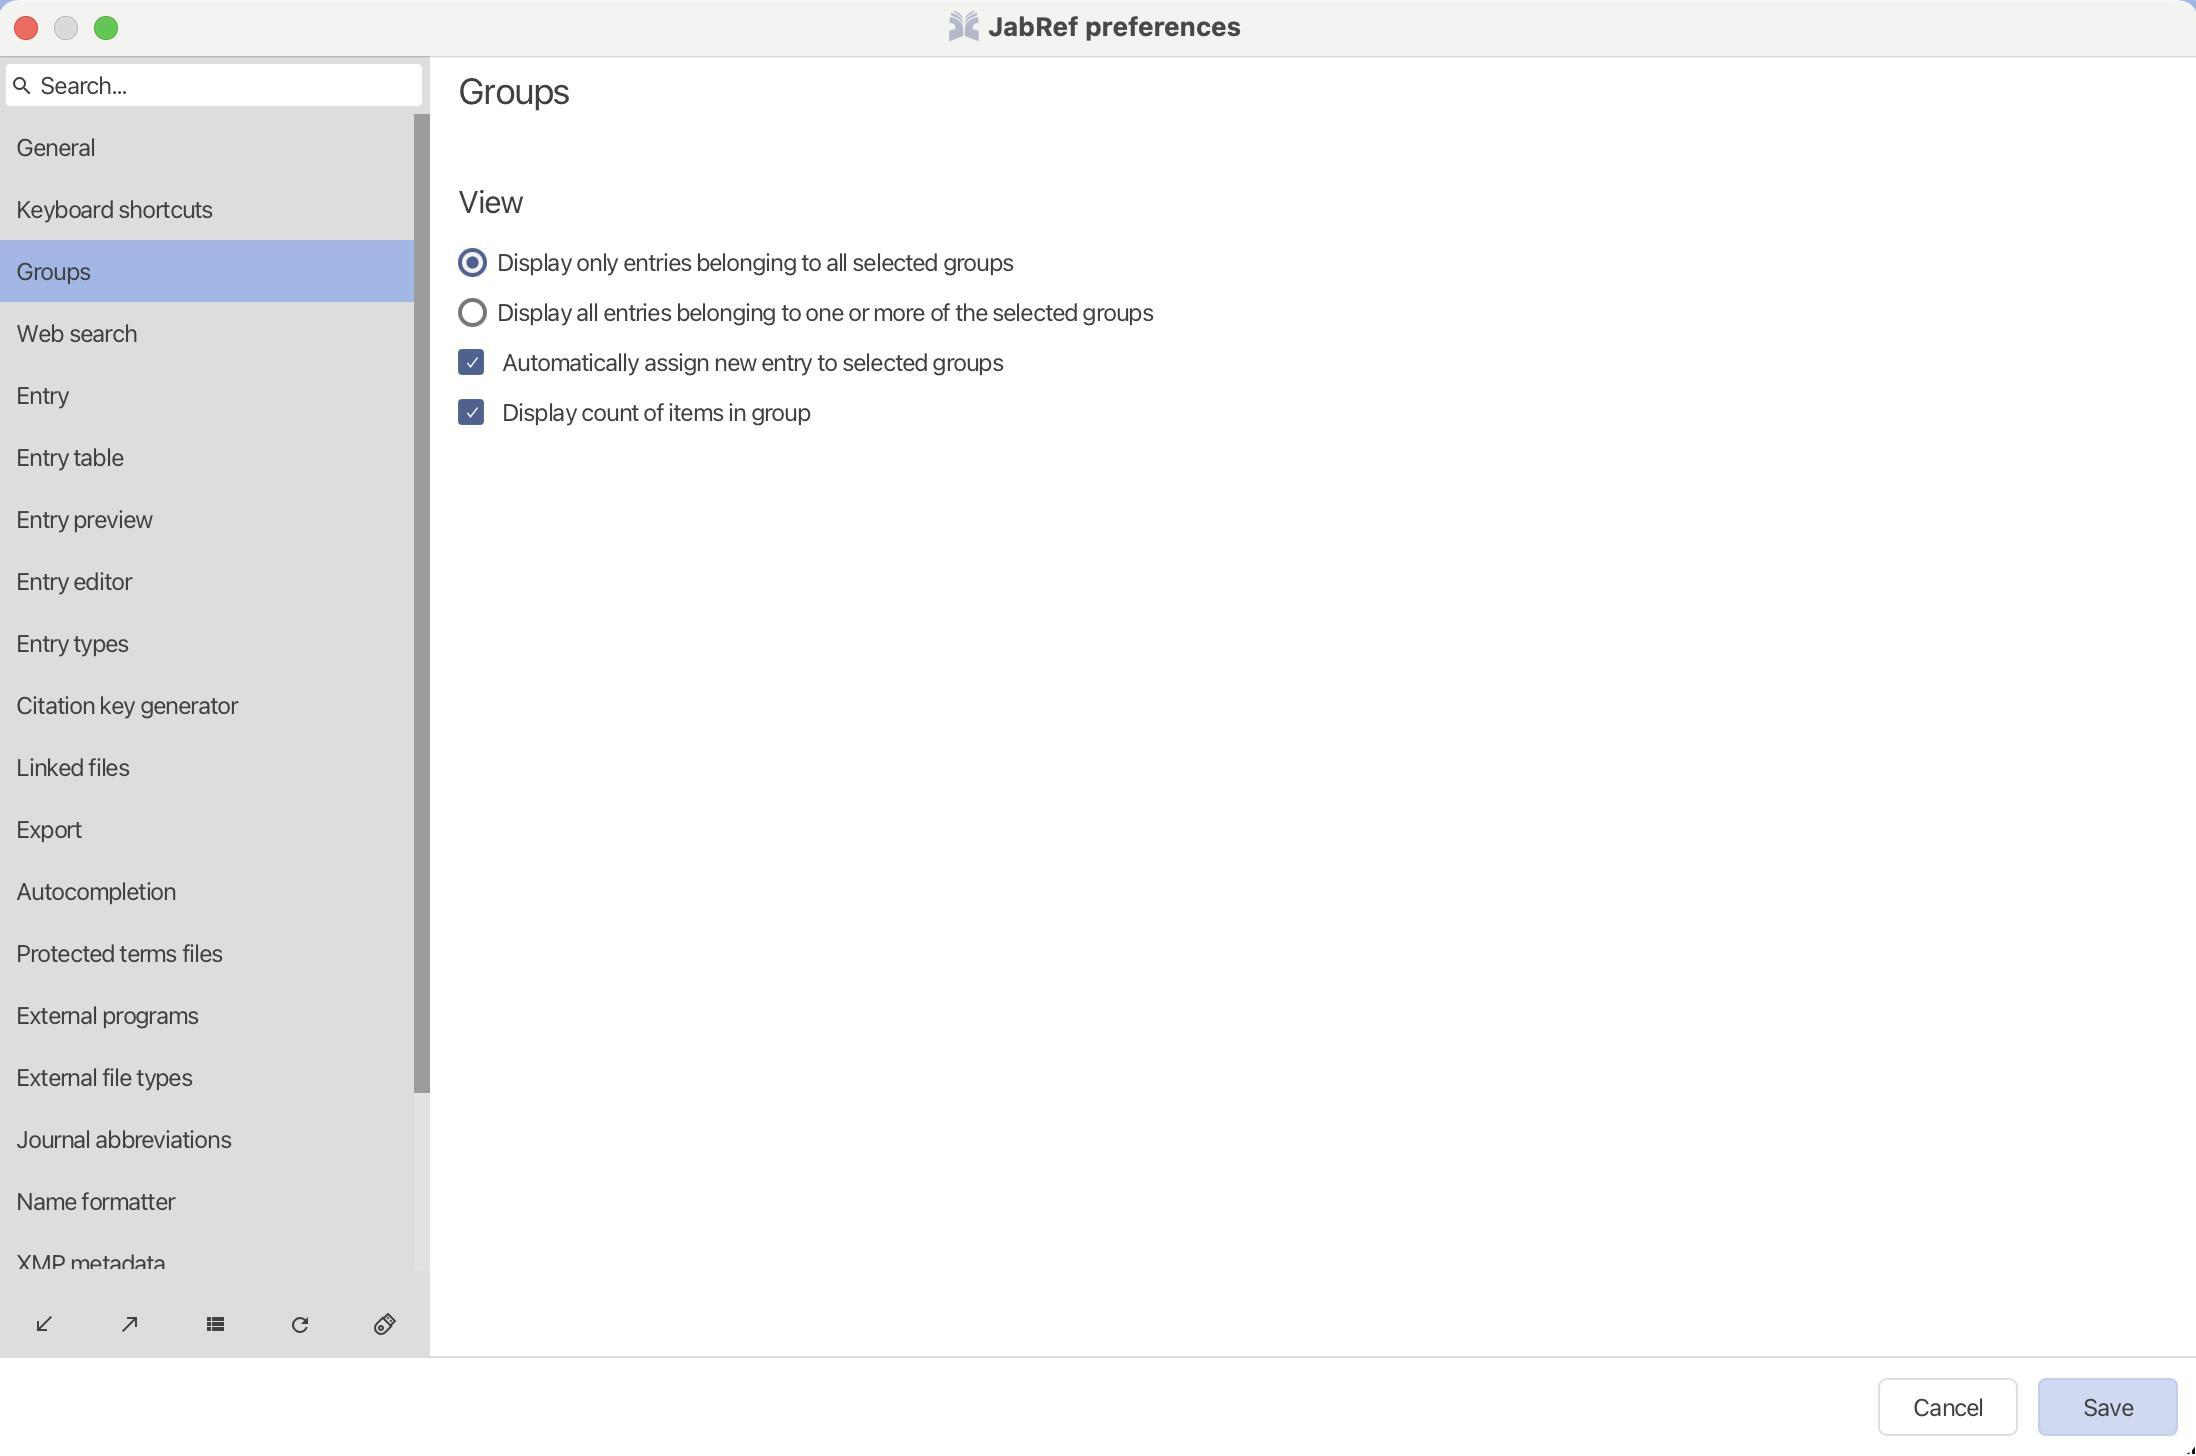
Accessibility tree:
{"name": "JabRef_preferences", "role": "AXWindow", "description": null, "role_description": "звичайне вікно", "value": null, "position": "314.00;193.00", "size": "1100;728", "children": [{"name": null, "role": "No role", "description": null, "role_description": "dialog", "value": null, "position": "0.00;28.00", "size": "1100;700", "children": [{"name": null, "role": "AXButton", "description": "Cancel", "role_description": "кнопка", "value": null, "position": "940.00;689.00", "size": "70;29", "children": []}, {"name": null, "role": "AXButton", "description": "Save", "role_description": "кнопка", "value": null, "position": "1020.00;689.00", "size": "70;29", "children": []}, {"name": null, "role": "AXTextField", "description": null, "role_description": "текстове поле", "value": "Search...", "position": "3.00;31.00", "size": "210;23", "children": [{"name": null, "role": "AXStaticText", "description": null, "role_description": "текст", "value": "Search...", "position": "21.00;35.00", "size": "43;15", "children": []}, {"name": null, "role": "AXStaticText", "description": null, "role_description": "текст", "value": "", "position": "21.00;35.00", "size": "0;15", "children": []}, {"name": null, "role": "AXStaticText", "description": null, "role_description": "текст", "value": null, "position": "6.00;35.50", "size": "12;14", "children": []}]}, {"name": null, "role": "AXTable", "description": null, "role_description": "list", "value": null, "position": "0.00;57.00", "size": "216;580", "children": [{"name": "General", "role": "AXRow", "description": null, "role_description": "рядок таблиці", "value": null, "position": "1.00;58.00", "size": "207;31", "children": [{"name": null, "role": "AXStaticText", "description": null, "role_description": "текст", "value": "General", "position": "9.00;66.00", "size": "39;15", "children": []}]}, {"name": "Keyboard_shortcuts", "role": "AXRow", "description": null, "role_description": "рядок таблиці", "value": null, "position": "1.00;89.00", "size": "207;31", "children": [{"name": null, "role": "AXStaticText", "description": null, "role_description": "текст", "value": "Keyboard shortcuts", "position": "9.00;97.00", "size": "98;15", "children": []}]}, {"name": "Groups", "role": "AXRow", "description": null, "role_description": "рядок таблиці", "value": null, "position": "1.00;120.00", "size": "207;31", "children": [{"name": null, "role": "AXStaticText", "description": null, "role_description": "текст", "value": "Groups", "position": "9.00;128.00", "size": "37;15", "children": []}]}, {"name": "Web_search", "role": "AXRow", "description": null, "role_description": "рядок таблиці", "value": null, "position": "1.00;151.00", "size": "207;31", "children": [{"name": null, "role": "AXStaticText", "description": null, "role_description": "текст", "value": "Web search", "position": "9.00;159.00", "size": "60;15", "children": []}]}, {"name": "Entry", "role": "AXRow", "description": null, "role_description": "рядок таблиці", "value": null, "position": "1.00;182.00", "size": "207;31", "children": [{"name": null, "role": "AXStaticText", "description": null, "role_description": "текст", "value": "Entry", "position": "9.00;190.00", "size": "26;15", "children": []}]}, {"name": "Entry_table", "role": "AXRow", "description": null, "role_description": "рядок таблиці", "value": null, "position": "1.00;213.00", "size": "207;31", "children": [{"name": null, "role": "AXStaticText", "description": null, "role_description": "текст", "value": "Entry table", "position": "9.00;221.00", "size": "53;15", "children": []}]}, {"name": "Entry_preview", "role": "AXRow", "description": null, "role_description": "рядок таблиці", "value": null, "position": "1.00;244.00", "size": "207;31", "children": [{"name": null, "role": "AXStaticText", "description": null, "role_description": "текст", "value": "Entry preview", "position": "9.00;252.00", "size": "68;15", "children": []}]}, {"name": "Entry_editor", "role": "AXRow", "description": null, "role_description": "рядок таблиці", "value": null, "position": "1.00;275.00", "size": "207;31", "children": [{"name": null, "role": "AXStaticText", "description": null, "role_description": "текст", "value": "Entry editor", "position": "9.00;283.00", "size": "58;15", "children": []}]}, {"name": "Entry_types", "role": "AXRow", "description": null, "role_description": "рядок таблиці", "value": null, "position": "1.00;306.00", "size": "207;31", "children": [{"name": null, "role": "AXStaticText", "description": null, "role_description": "текст", "value": "Entry types", "position": "9.00;314.00", "size": "56;15", "children": []}]}, {"name": "Citation_key_generator", "role": "AXRow", "description": null, "role_description": "рядок таблиці", "value": null, "position": "1.00;337.00", "size": "207;31", "children": [{"name": null, "role": "AXStaticText", "description": null, "role_description": "текст", "value": "Citation key generator", "position": "9.00;345.00", "size": "110;15", "children": []}]}, {"name": "Linked_files", "role": "AXRow", "description": null, "role_description": "рядок таблиці", "value": null, "position": "1.00;368.00", "size": "207;31", "children": [{"name": null, "role": "AXStaticText", "description": null, "role_description": "текст", "value": "Linked files", "position": "9.00;376.00", "size": "56;15", "children": []}]}, {"name": "Export", "role": "AXRow", "description": null, "role_description": "рядок таблиці", "value": null, "position": "1.00;399.00", "size": "207;31", "children": [{"name": null, "role": "AXStaticText", "description": null, "role_description": "текст", "value": "Export", "position": "9.00;407.00", "size": "33;15", "children": []}]}, {"name": "Autocompletion", "role": "AXRow", "description": null, "role_description": "рядок таблиці", "value": null, "position": "1.00;430.00", "size": "207;31", "children": [{"name": null, "role": "AXStaticText", "description": null, "role_description": "текст", "value": "Autocompletion", "position": "9.00;438.00", "size": "80;15", "children": []}]}, {"name": "Protected_terms_files", "role": "AXRow", "description": null, "role_description": "рядок таблиці", "value": null, "position": "1.00;461.00", "size": "207;31", "children": [{"name": null, "role": "AXStaticText", "description": null, "role_description": "текст", "value": "Protected terms files", "position": "9.00;469.00", "size": "103;15", "children": []}]}, {"name": "External_programs", "role": "AXRow", "description": null, "role_description": "рядок таблиці", "value": null, "position": "1.00;492.00", "size": "207;31", "children": [{"name": null, "role": "AXStaticText", "description": null, "role_description": "текст", "value": "External programs", "position": "9.00;500.00", "size": "91;15", "children": []}]}, {"name": "External_file_types", "role": "AXRow", "description": null, "role_description": "рядок таблиці", "value": null, "position": "1.00;523.00", "size": "207;31", "children": [{"name": null, "role": "AXStaticText", "description": null, "role_description": "текст", "value": "External file types", "position": "9.00;531.00", "size": "88;15", "children": []}]}, {"name": "Journal_abbreviations", "role": "AXRow", "description": null, "role_description": "рядок таблиці", "value": null, "position": "1.00;554.00", "size": "207;31", "children": [{"name": null, "role": "AXStaticText", "description": null, "role_description": "текст", "value": "Journal abbreviations", "position": "9.00;562.00", "size": "107;15", "children": []}]}, {"name": "Name_formatter", "role": "AXRow", "description": null, "role_description": "рядок таблиці", "value": null, "position": "1.00;585.00", "size": "207;31", "children": [{"name": null, "role": "AXStaticText", "description": null, "role_description": "текст", "value": "Name formatter", "position": "9.00;593.00", "size": "79;15", "children": []}]}, {"name": "XMP_metadata", "role": "AXRow", "description": null, "role_description": "рядок таблиці", "value": null, "position": "1.00;616.00", "size": "207;31", "children": [{"name": null, "role": "AXStaticText", "description": null, "role_description": "текст", "value": "XMP metadata", "position": "9.00;624.00", "size": "75;15", "children": []}]}, {"name": null, "role": "AXScrollBar", "description": null, "role_description": "смуга прокручування", "value": 0.0, "position": "208.00;57.00", "size": "8;580", "children": [{"name": null, "role": "AXButton", "description": null, "role_description": "кнопка", "value": null, "position": "208.00;635.50", "size": "8;1", "children": []}, {"name": null, "role": "AXButton", "description": null, "role_description": "кнопка", "value": null, "position": "208.00;57.00", "size": "8;1", "children": []}, {"name": null, "role": "AXValueIndicator", "description": null, "role_description": "індикатор значення", "value": 0.0, "position": "208.00;57.00", "size": "8;490", "children": []}]}]}, {"name": null, "role": "AXButton", "description": null, "role_description": "кнопка", "value": null, "position": "3.00;648.50", "size": "40;26", "children": []}, {"name": null, "role": "AXButton", "description": null, "role_description": "кнопка", "value": null, "position": "46.00;648.50", "size": "40;26", "children": []}, {"name": null, "role": "AXButton", "description": null, "role_description": "кнопка", "value": null, "position": "88.50;648.50", "size": "40;26", "children": []}, {"name": null, "role": "AXButton", "description": null, "role_description": "кнопка", "value": null, "position": "131.00;648.50", "size": "40;26", "children": []}, {"name": null, "role": "AXCheckBox", "description": null, "role_description": "галочка", "value": 0, "position": "173.50;648.50", "size": "40;26", "children": []}, {"name": null, "role": "AXScrollArea", "description": null, "role_description": "область прокручування", "value": null, "position": "224.00;28.00", "size": "876;650", "children": [{"name": null, "role": "AXStaticText", "description": null, "role_description": "текст", "value": "Groups", "position": "230.00;34.00", "size": "56;32", "children": []}, {"name": null, "role": "AXStaticText", "description": null, "role_description": "текст", "value": "View", "position": "230.00;76.00", "size": "32;38", "children": []}, {"name": null, "role": "AXRadioButton", "description": "Display only entries belonging to all selected groups", "role_description": "радіо-кнопка", "value": true, "position": "230.00;123.50", "size": "278;15", "children": []}, {"name": null, "role": "AXRadioButton", "description": "Display all entries belonging to one or more of the selected groups", "role_description": "радіо-кнопка", "value": false, "position": "230.00;148.50", "size": "348;15", "children": []}, {"name": null, "role": "AXCheckBox", "description": "Automatically assign new entry to selected groups", "role_description": "галочка", "value": 1, "position": "230.00;173.50", "size": "272;15", "children": []}, {"name": null, "role": "AXCheckBox", "description": "Display count of items in group", "role_description": "галочка", "value": 1, "position": "230.00;198.50", "size": "176;15", "children": []}]}]}, {"name": null, "role": "AXButton", "description": null, "role_description": "кнопка закривання", "value": null, "position": "7.00;6.00", "size": "14;16", "children": []}, {"name": null, "role": "AXButton", "description": null, "role_description": "кнопка оптимізації", "value": null, "position": "47.00;6.00", "size": "14;16", "children": [{"name": null, "role": "AXGroup", "description": null, "role_description": "група", "value": null, "position": "47.00;6.00", "size": "14;16", "children": [{"name": null, "role": "AXGroup", "description": null, "role_description": "group", "value": null, "position": "47.00;6.00", "size": "14;16", "children": []}]}]}, {"name": null, "role": "AXButton", "description": null, "role_description": "кнопка згортання", "value": null, "position": "27.00;6.00", "size": "14;16", "children": []}, {"name": "JabRef_preferences", "role": "AXImage", "description": null, "role_description": "зображення", "value": null, "position": "475.00;5.00", "size": "16;16", "children": []}, {"name": null, "role": "AXStaticText", "description": null, "role_description": "текст", "value": "JabRef preferences", "position": "493.00;5.00", "size": "131;16", "children": []}]}